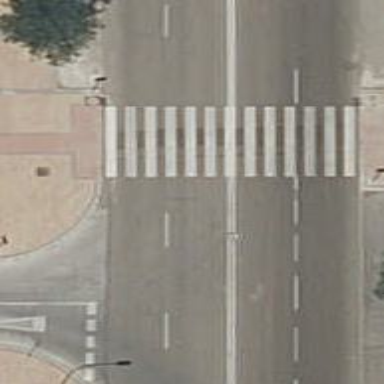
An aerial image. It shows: Marked crossing on the road with clear markings.